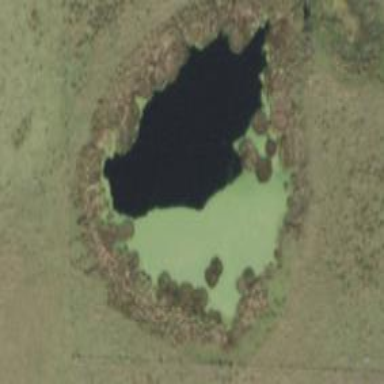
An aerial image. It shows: Pond surrounded by natural water.